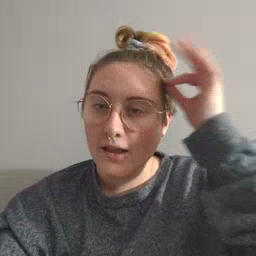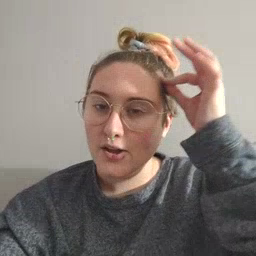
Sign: hair